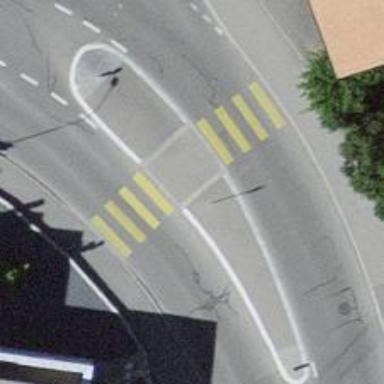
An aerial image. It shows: Marked crossing with pedestrian island.